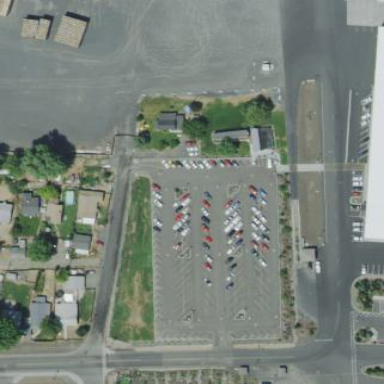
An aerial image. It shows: Parking area.